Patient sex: M
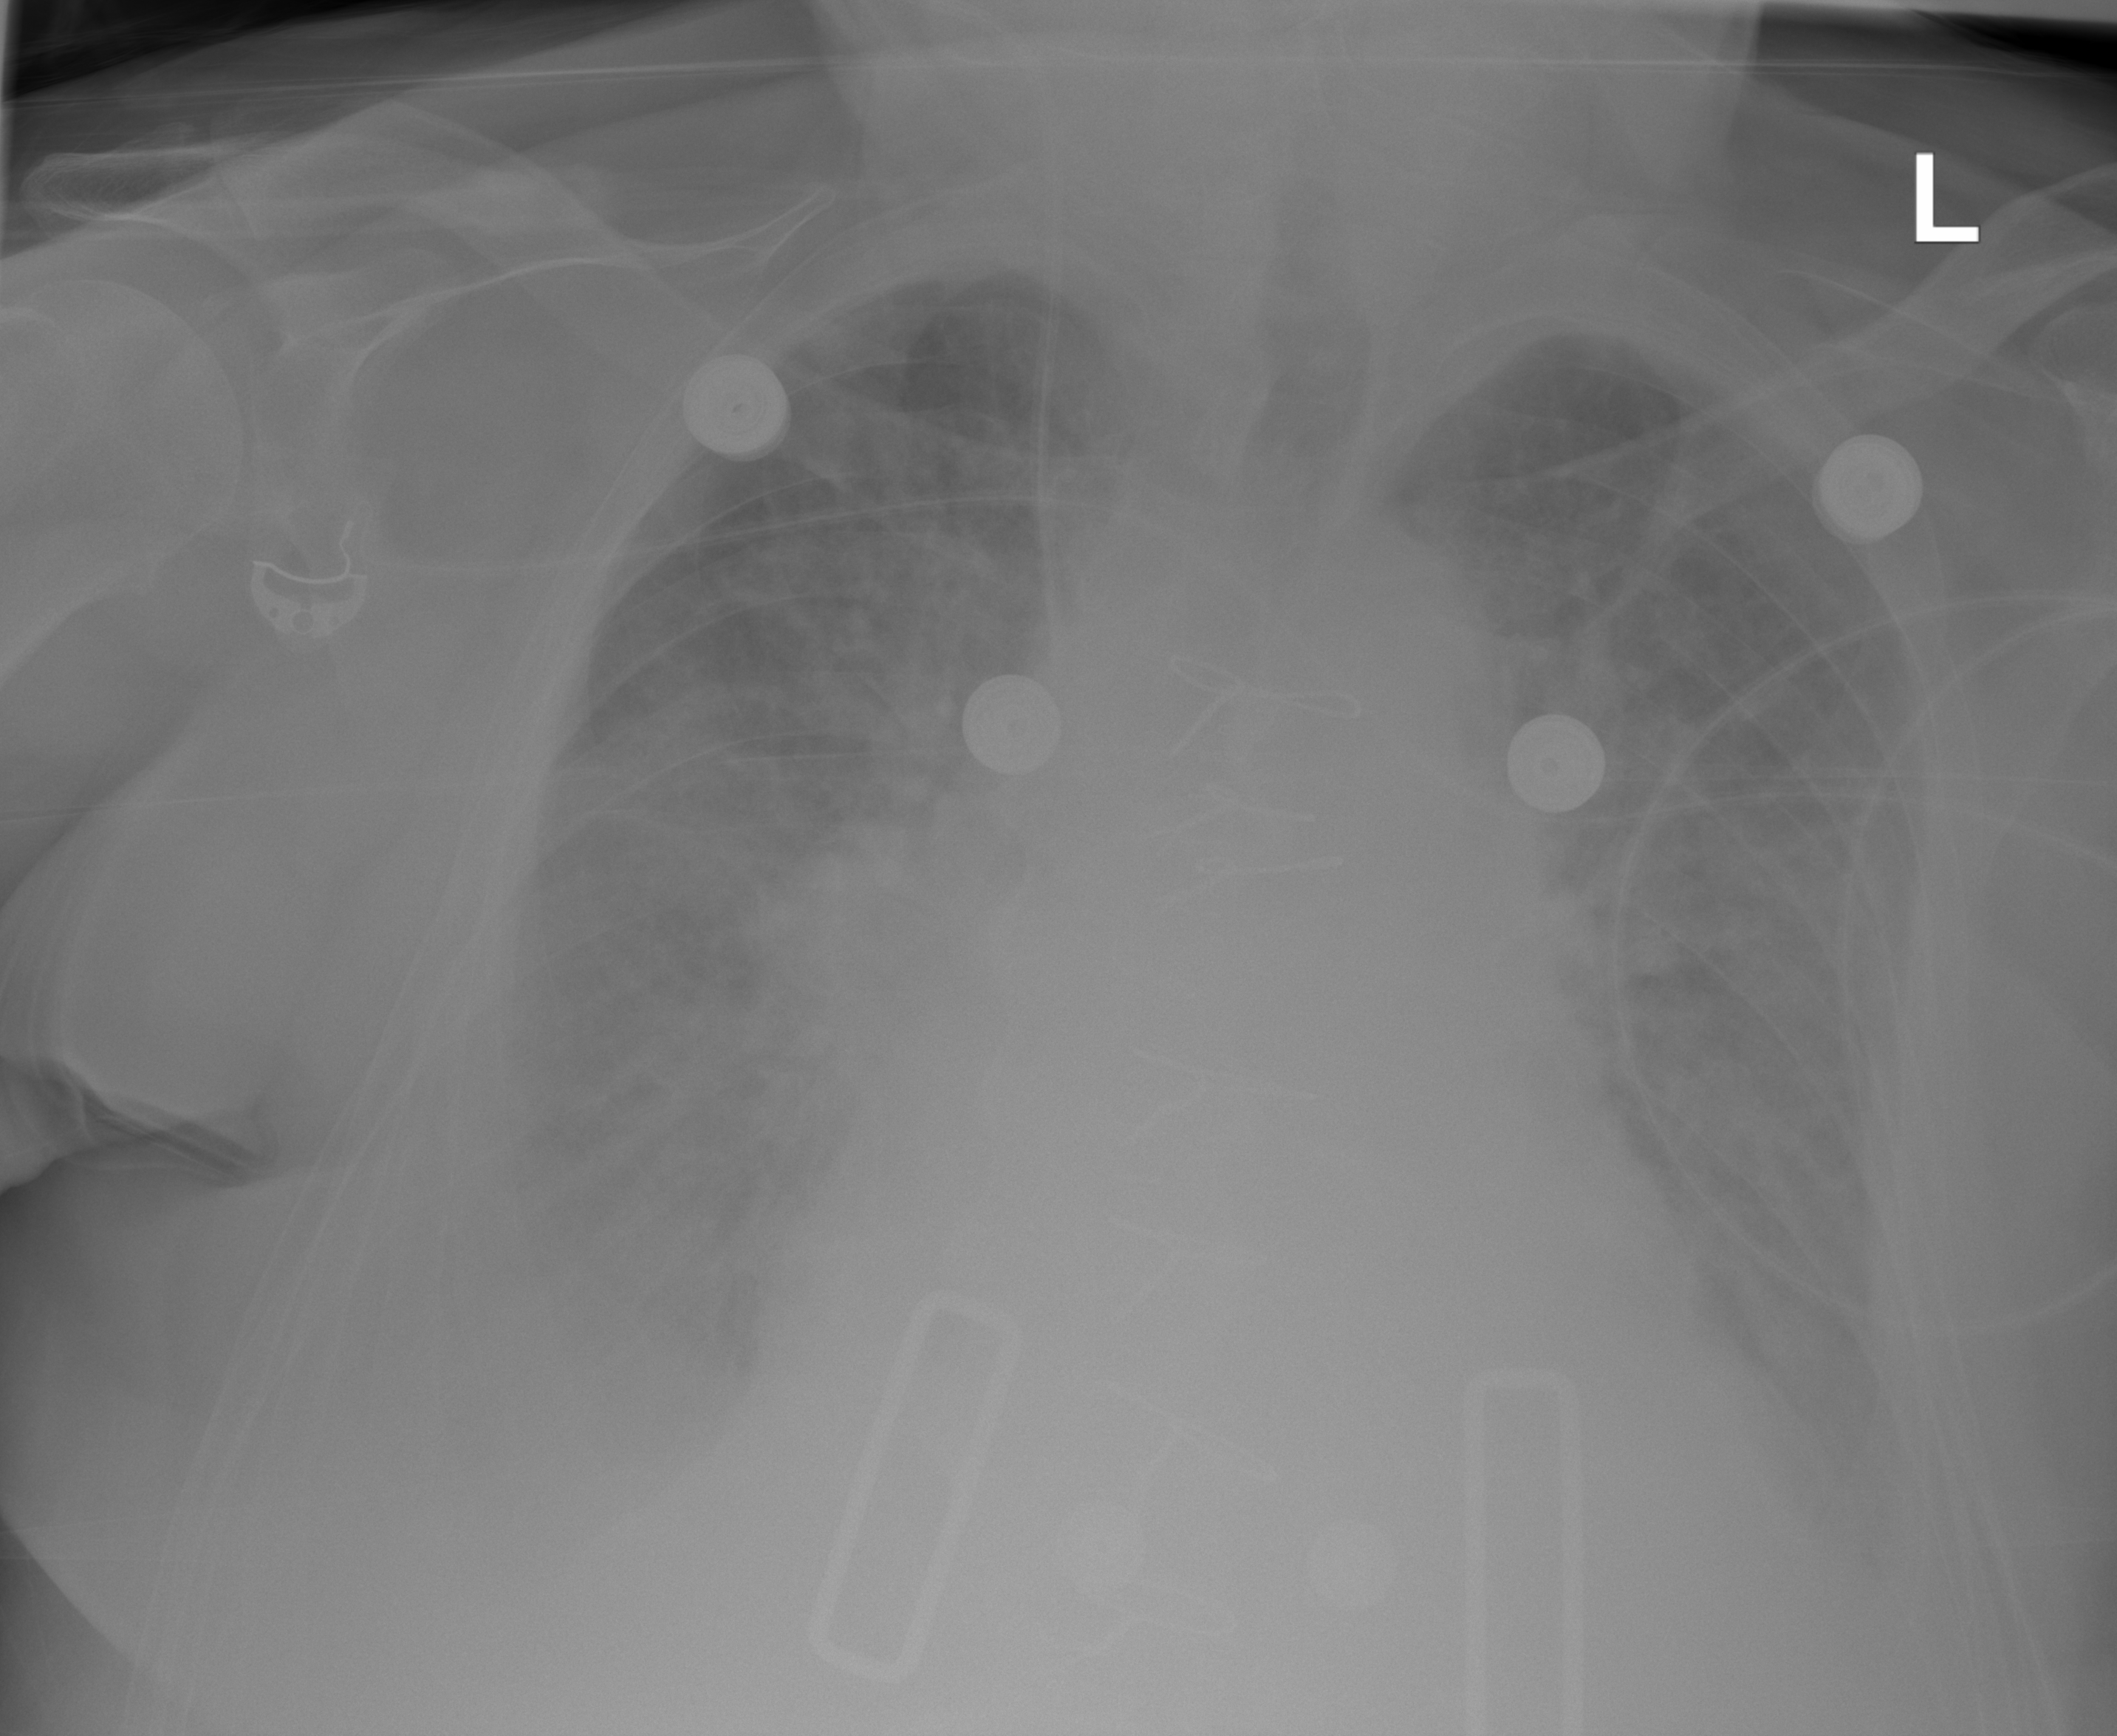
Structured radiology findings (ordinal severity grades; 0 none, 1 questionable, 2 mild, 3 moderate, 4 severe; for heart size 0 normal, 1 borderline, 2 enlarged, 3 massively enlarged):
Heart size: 3
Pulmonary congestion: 2
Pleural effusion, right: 3
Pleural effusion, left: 3
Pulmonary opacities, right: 2
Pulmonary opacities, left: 2
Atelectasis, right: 2
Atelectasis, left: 2